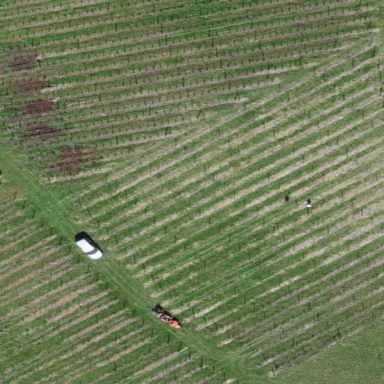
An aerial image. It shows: Vineyard.